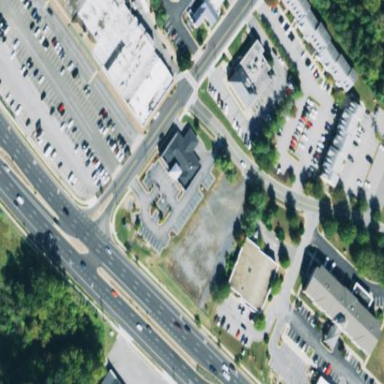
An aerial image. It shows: Retail area.